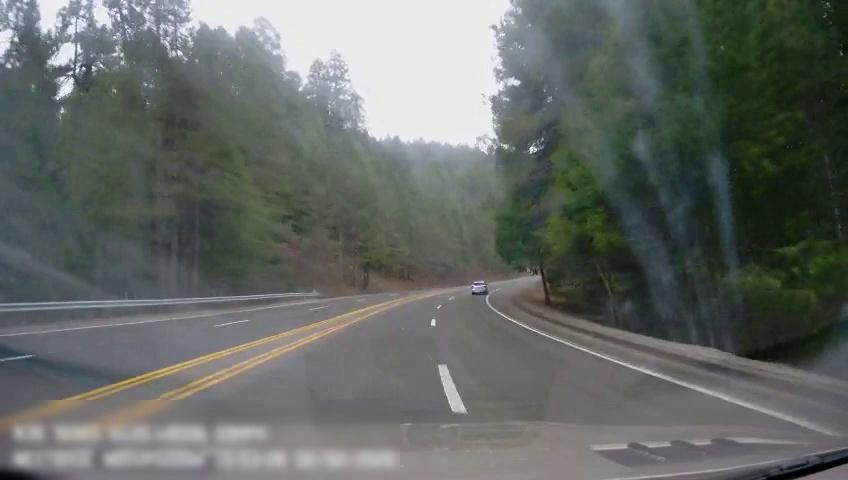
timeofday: Day
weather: Cloudy
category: Drivable Space
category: Vehicles | Car
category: Lanes | Alternate Lane
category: Lanes | Alternate Lane
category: Lanes | Alternate Lane
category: Lanes | Current Lane
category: Lanes | Current Lane
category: Lanes | Alternate Lane